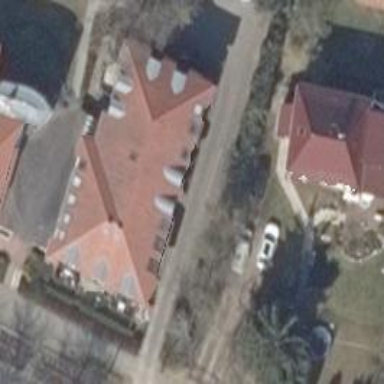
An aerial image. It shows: Apartment building with hipped roof.